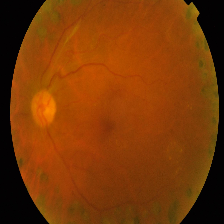
Diabetic retinopathy grade: Proliferative DR